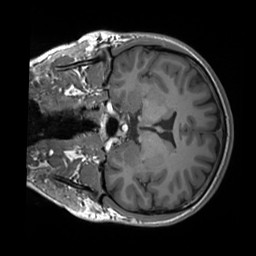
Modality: T1w
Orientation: coronal
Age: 26
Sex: male
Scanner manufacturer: siemens
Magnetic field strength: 3 T
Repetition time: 1.8 s
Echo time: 0.00232 s